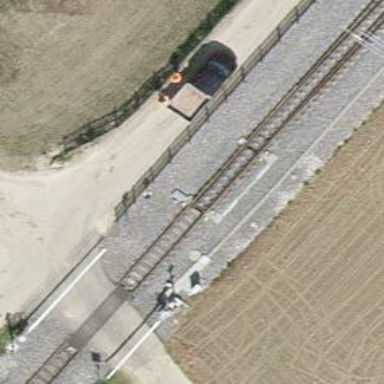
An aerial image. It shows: Railway switch.